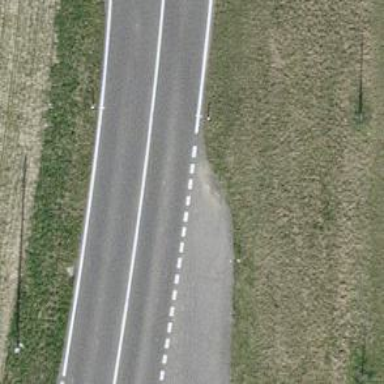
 featuring lane for cyclists on both sides."